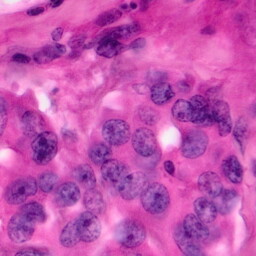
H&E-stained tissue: Pancreatic